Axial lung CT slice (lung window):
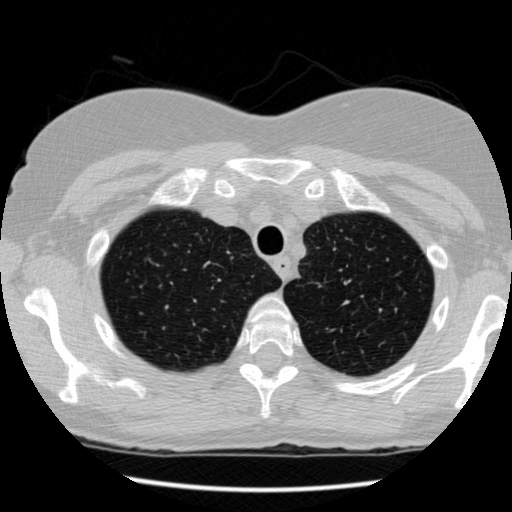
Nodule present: no